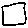
Label: square